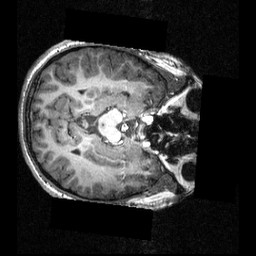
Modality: T1w
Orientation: axial
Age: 16
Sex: male
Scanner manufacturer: siemens
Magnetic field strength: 3.951 T
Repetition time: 1.5 s
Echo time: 0.00335 s